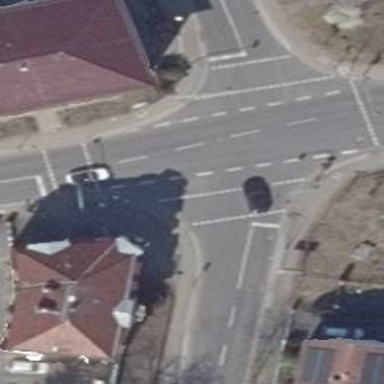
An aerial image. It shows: Road crossing with traffic signals.